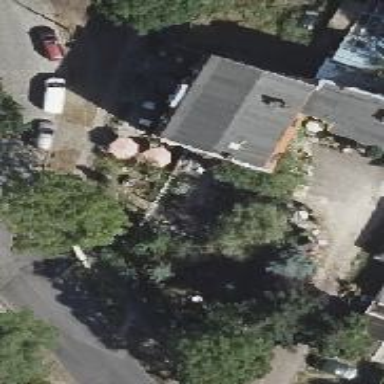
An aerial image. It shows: Cafe.